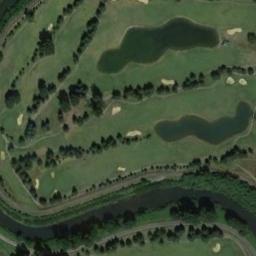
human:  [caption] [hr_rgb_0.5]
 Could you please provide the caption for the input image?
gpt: There are many bunkers and trails on a large green lawn on the golf course, Several lakes and many lined trees .

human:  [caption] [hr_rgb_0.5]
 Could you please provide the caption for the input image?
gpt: There are three bunkers and a winding road in this area .

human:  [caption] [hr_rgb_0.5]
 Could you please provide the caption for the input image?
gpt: Many trees are near the golf course .

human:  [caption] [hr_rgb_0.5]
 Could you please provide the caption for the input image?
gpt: The golf course has two lakes, Some fairways, Barrier trees and sandpits and a river goes through the golf course .

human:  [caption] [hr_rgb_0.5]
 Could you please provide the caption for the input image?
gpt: There are two lakes and a river on the golf course .